Question: I need to add following format rows for Android TableView. Can someone please help me to do this?
Thanks.
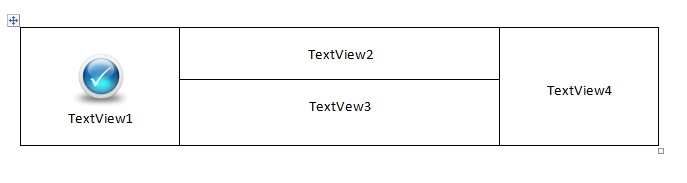
Answer: Try this layout.
'''
<TableRow xmlns:android="http://schemas.android.com/apk/res/android"
android:id="@+id/TableRow1"
android:layout_width="fill_parent"
android:layout_height="match_parent"
android:layout_marginTop="20dp"
android:orientation="horizontal" >
<LinearLayout
android:id="@+id/first"
android:layout_width="0dp"
android:layout_height="100dp"
android:layout_weight="1"
android:gravity="center"
android:orientation="vertical" >
<ImageView
android:id="@+id/imageView1"
android:layout_width="wrap_content"
android:layout_height="wrap_content"
android:src="@drawable/enaiv" />
<TextView
android:id="@+id/textView1"
android:layout_width="wrap_content"
android:layout_height="wrap_content"
android:text="TextView" />
</LinearLayout>
<LinearLayout
android:id="@+id/LinearLayout01"
android:layout_width="0dp"
android:layout_height="100dp"
android:layout_weight="1"
android:gravity="center"
android:orientation="vertical" >
<TextView
android:id="@+id/TextView01"
android:layout_width="wrap_content"
android:layout_height="wrap_content"
android:text="TextView" />
<TextView
android:id="@+id/textView2"
android:layout_width="wrap_content"
android:layout_height="wrap_content"
android:text="TextView" />
</LinearLayout>
<LinearLayout
android:id="@+id/LinearLayout02"
android:layout_width="0dp"
android:layout_height="100dp"
android:layout_weight="1"
android:gravity="center"
android:orientation="vertical" >
<TextView
android:layout_gravity="center"
android:id="@+id/TextView03"
android:layout_width="wrap_content"
android:layout_height="wrap_content"
android:text="TextView" />
</LinearLayout>
</TableRow>
'''